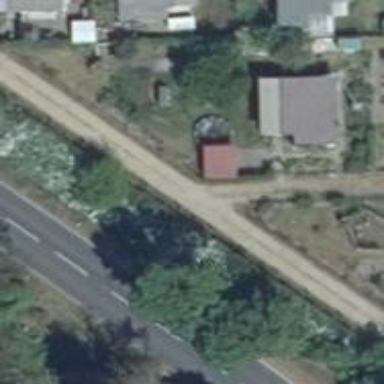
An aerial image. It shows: Service road with ground surface.